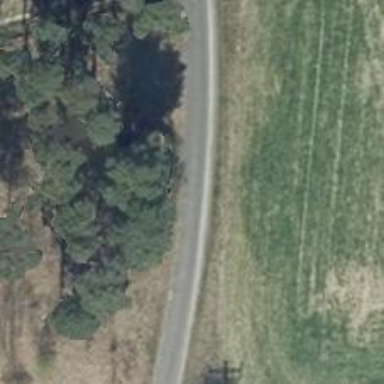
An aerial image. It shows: Unclassified road with asphalt surface featuring dedicated bicycle lane.